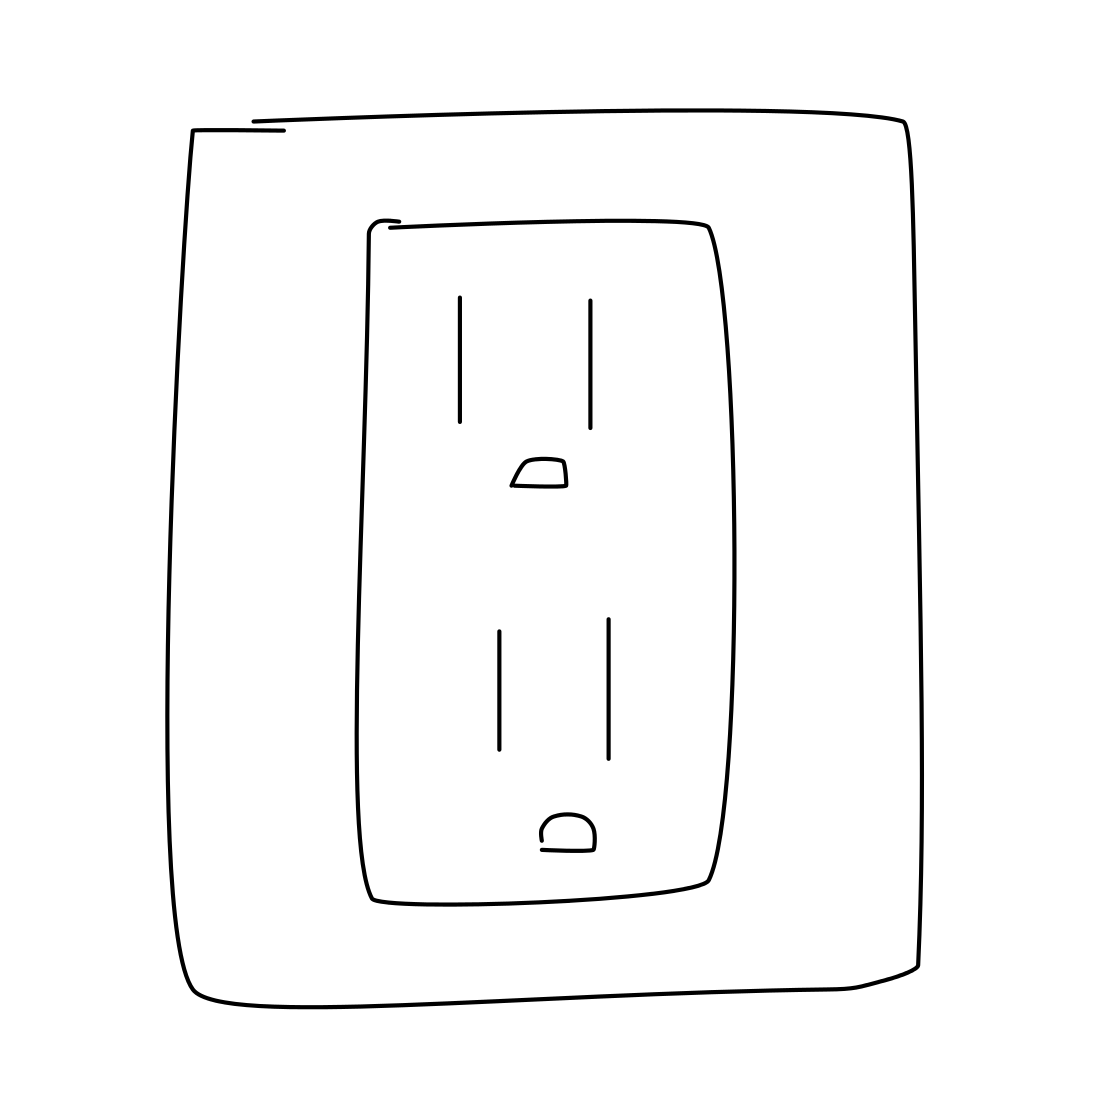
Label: power outlet